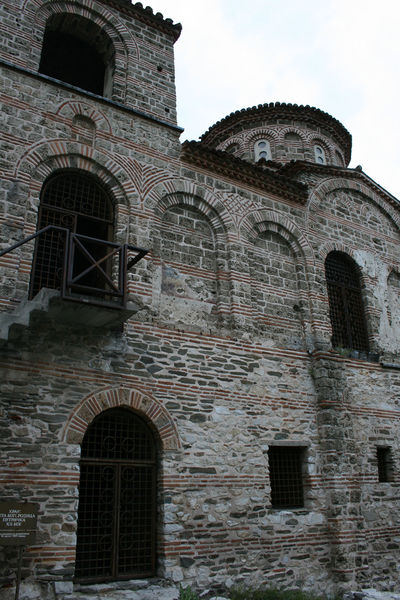
Titel: Assenfestung bei Stenemachos/Kirche Muttergottes von Petric; Petritsch
Standort:  (EU - Bulgarien)
Institution: Asenovgrad (?)
Schlagwörter: himmel, fenster, grau, tür, anlage, dach, gebäude, haus, rot, schloss, stein, steine, gitter, rund, turm, schrift, bogen, fassade, italien, türen, mauer, ziegel, rundbogen, treppe, treppen, tafel, aufgang, geländer, stufen, tor, foto, bögen, nische, schild, ruine, gewölbe, burg, torbogen, mauerwerk, photo, gemäuer, fluchtpunkt, sakral, schindeln, basilika, romanisch, bogenfenster, teilansicht, zugemauert, unverputzt, schlechtes wetter, gel#nder, #steine, eisentore, ruhe sicherheit, glaube